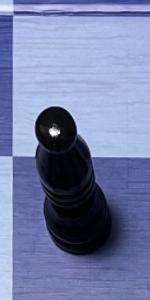
Label: Bishop_Black